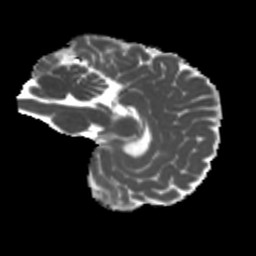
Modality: MD
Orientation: sagittal
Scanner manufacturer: siemens
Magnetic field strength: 3 T
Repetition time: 4 s
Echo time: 0.0594 s